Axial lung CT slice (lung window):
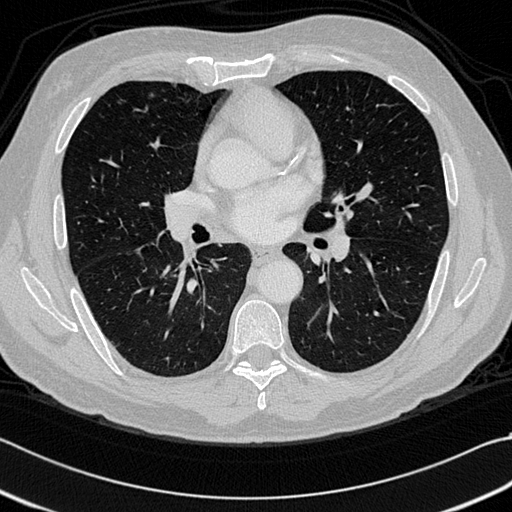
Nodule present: no